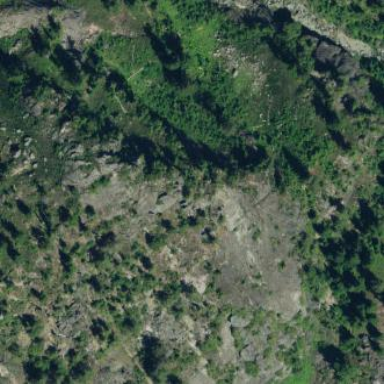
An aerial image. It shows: Landscape of bare rock.